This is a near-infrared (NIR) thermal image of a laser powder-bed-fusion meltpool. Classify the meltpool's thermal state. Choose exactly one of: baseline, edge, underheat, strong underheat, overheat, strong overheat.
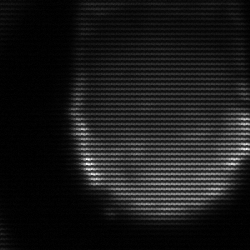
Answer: edge